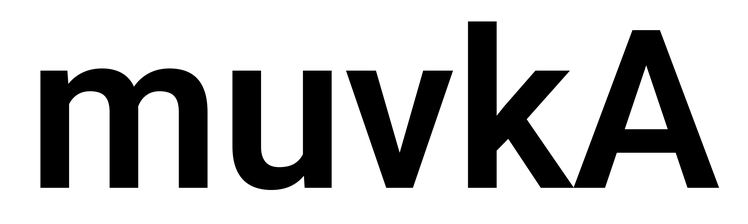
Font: Roboto_SemiBold